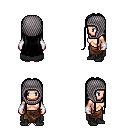
a pixel art fantasy rpg character, female body template, human, light skin, black cape, robe skirt, black extra-long hairstyle, chain hood, white cloth bracers, black shoes, four views (front, back, left, right), 2x2 character sprite sheet, small pixel art, hard edges, no anti-aliasing